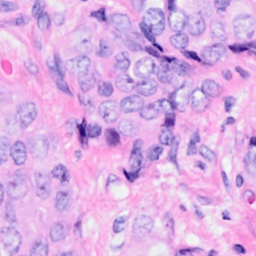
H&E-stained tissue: Breast